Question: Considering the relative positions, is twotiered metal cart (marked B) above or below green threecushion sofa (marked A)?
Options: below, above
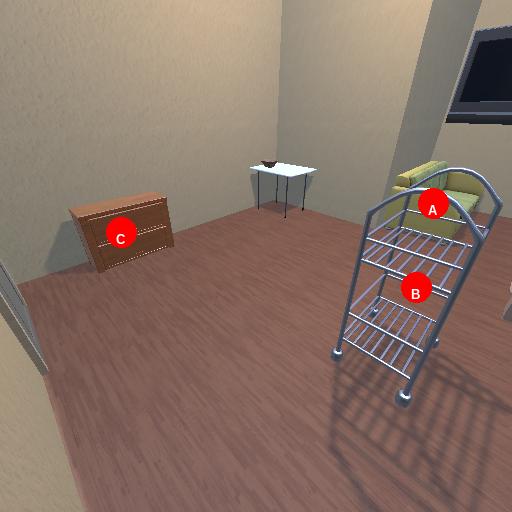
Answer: below